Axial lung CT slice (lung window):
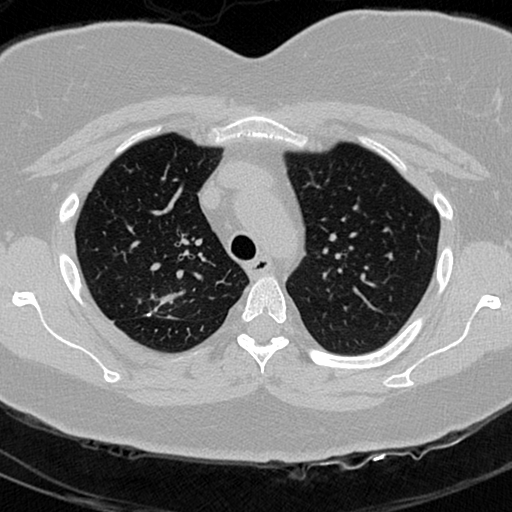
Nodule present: no